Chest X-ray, PA view. Patient: 56 years old, sex F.
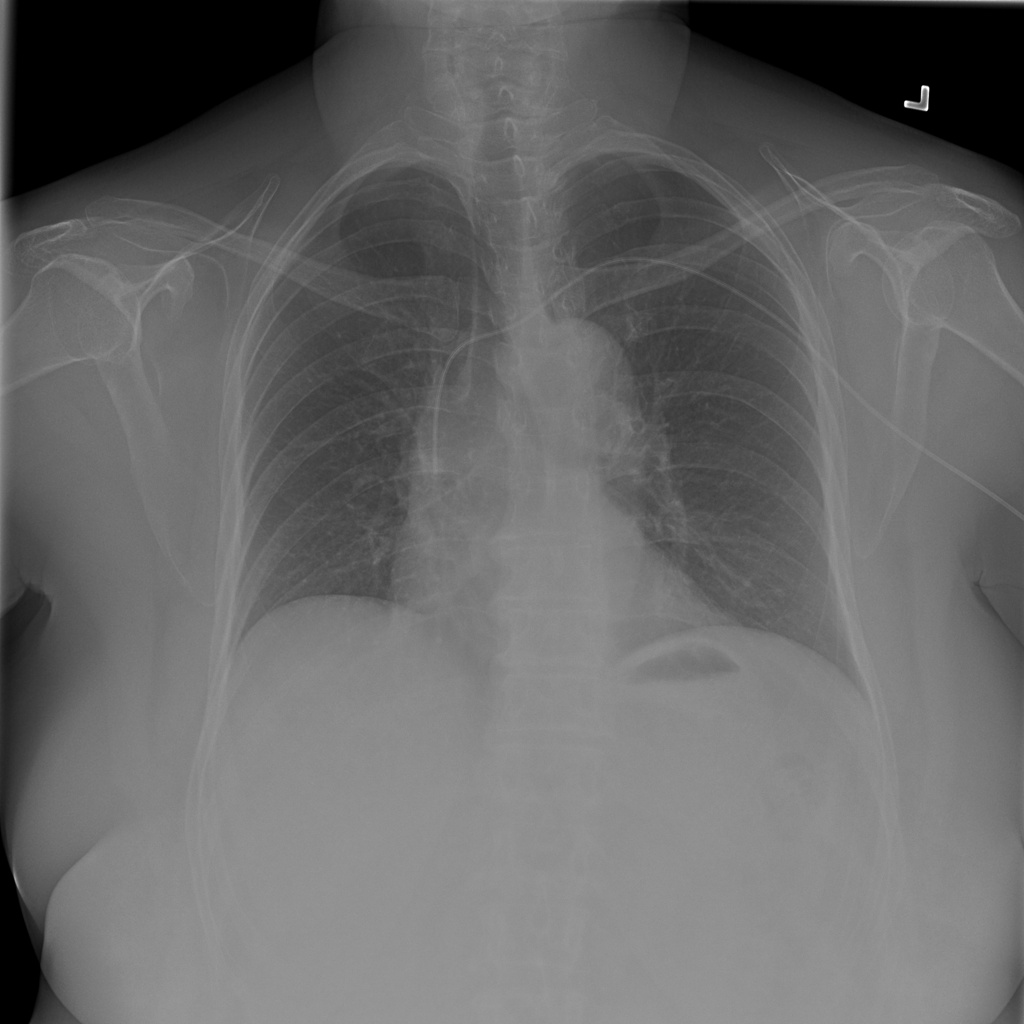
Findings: No Finding